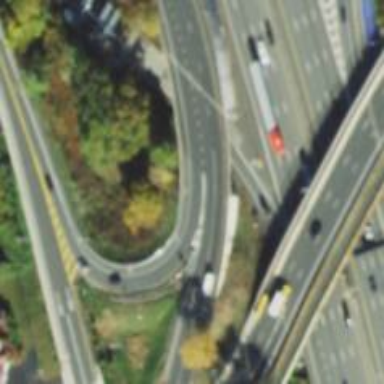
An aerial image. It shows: Bridge with asphalt surface on motorway link.